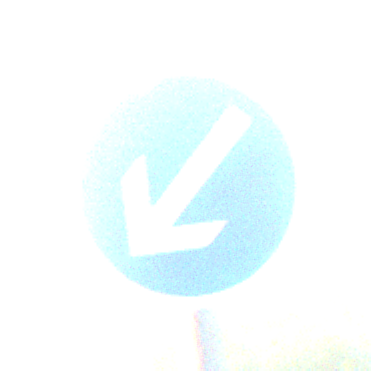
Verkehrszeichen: VorgeschriebeneVorbeifahrtLinks
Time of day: SunriseSunset
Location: Outdoor (Suburban)
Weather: PartlyCloudy
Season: NotSpecified
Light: Natural